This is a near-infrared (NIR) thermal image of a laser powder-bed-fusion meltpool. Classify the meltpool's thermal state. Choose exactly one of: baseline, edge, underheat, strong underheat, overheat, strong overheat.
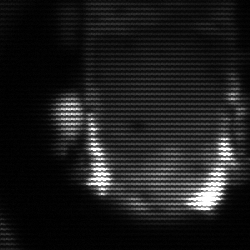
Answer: baseline